Field crop: maize
Growth stage: 2
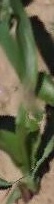
Species: maize